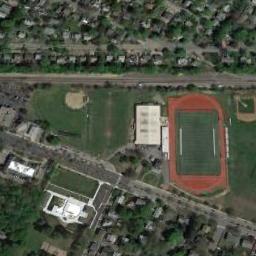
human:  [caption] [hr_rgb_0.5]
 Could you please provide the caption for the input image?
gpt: The ground track field is next to a residential area and some other sports areas are next to the ground track field .

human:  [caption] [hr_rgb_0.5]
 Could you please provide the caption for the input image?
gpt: There are three tracks of different sizes .

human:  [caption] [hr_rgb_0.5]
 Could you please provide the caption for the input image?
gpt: There are many buildings next to the ground track field .

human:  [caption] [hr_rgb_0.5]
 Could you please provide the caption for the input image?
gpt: The track and field is built on the lawn, A road away from the residential area, And there is a lot of vegetation around it .

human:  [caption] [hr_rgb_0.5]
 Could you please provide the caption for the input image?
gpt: There are green lawns and a white building beside the ground track field .